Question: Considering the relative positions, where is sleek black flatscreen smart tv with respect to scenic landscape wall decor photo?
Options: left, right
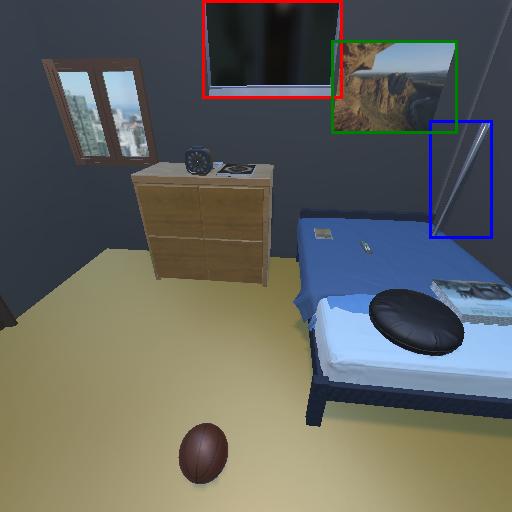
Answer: left